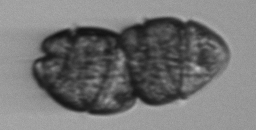
Label: Margalefidinium